Field crop: maize
Growth stage: 2
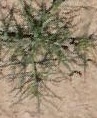
Species: salsola